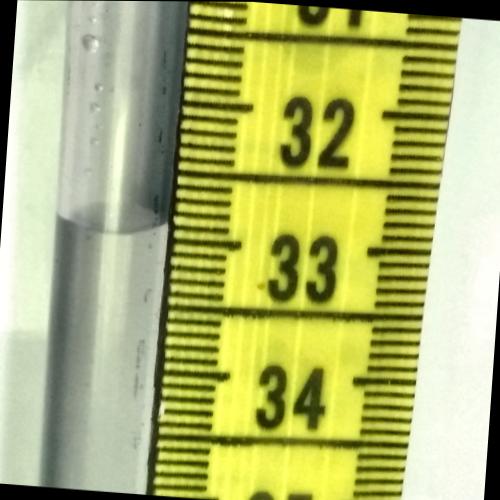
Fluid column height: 32.9 cm